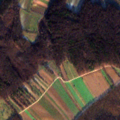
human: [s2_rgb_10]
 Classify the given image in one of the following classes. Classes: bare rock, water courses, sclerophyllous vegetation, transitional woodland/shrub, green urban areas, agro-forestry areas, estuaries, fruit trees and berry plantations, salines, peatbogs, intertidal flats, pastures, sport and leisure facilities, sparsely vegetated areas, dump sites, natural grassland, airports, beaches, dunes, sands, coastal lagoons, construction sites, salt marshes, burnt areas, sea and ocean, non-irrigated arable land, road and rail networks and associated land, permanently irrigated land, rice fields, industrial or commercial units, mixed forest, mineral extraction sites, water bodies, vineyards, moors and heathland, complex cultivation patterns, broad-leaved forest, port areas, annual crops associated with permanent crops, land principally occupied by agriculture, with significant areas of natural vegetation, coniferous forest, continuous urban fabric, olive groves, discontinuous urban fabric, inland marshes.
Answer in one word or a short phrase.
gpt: non-irrigated arable land, vineyards, broad-leaved forest